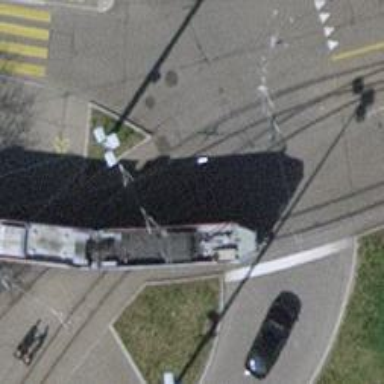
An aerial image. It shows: Railway crossing.